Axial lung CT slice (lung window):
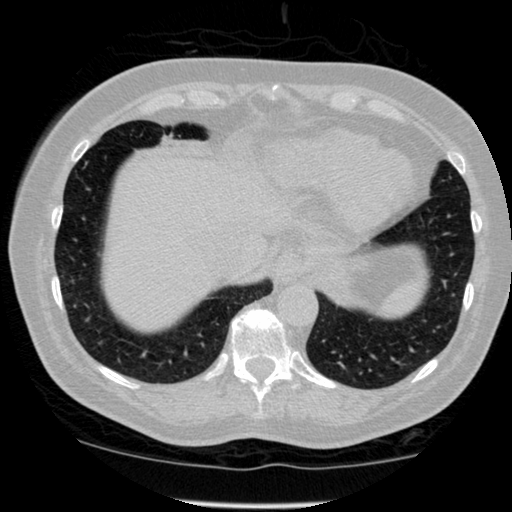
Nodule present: no